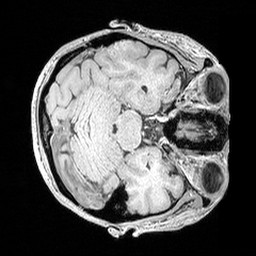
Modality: MP2RAGE
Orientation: axial
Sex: female
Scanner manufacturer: siemens
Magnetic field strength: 3 T
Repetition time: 5 s
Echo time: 0.00292 s